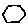
Label: hexagon